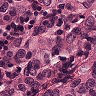
Metastatic tissue present: yes